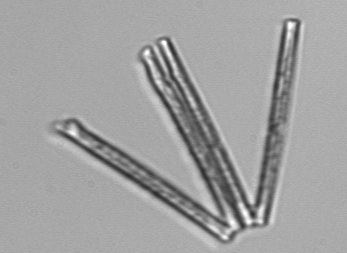
Label: Thalassionema